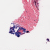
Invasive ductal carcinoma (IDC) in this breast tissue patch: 0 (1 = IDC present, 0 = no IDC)